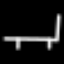
Label: bed